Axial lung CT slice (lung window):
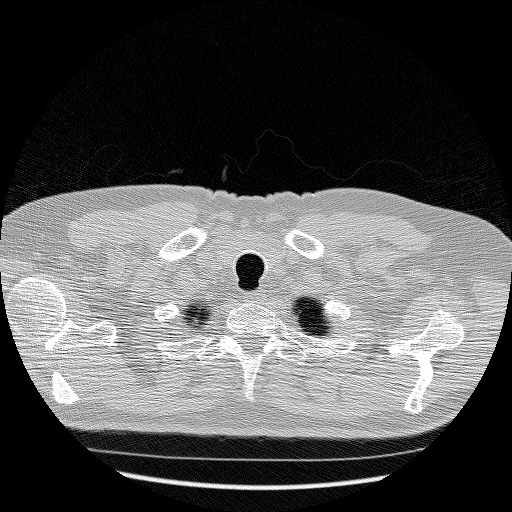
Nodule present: no